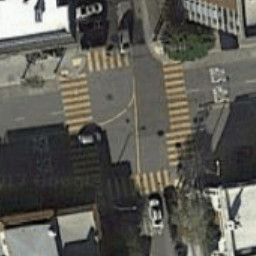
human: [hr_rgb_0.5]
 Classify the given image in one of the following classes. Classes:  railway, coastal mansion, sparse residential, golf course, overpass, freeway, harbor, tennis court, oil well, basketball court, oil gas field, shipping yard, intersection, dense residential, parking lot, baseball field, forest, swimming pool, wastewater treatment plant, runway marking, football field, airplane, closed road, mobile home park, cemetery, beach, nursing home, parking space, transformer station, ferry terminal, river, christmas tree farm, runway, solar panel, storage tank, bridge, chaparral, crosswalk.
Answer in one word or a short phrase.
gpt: crosswalk